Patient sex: F
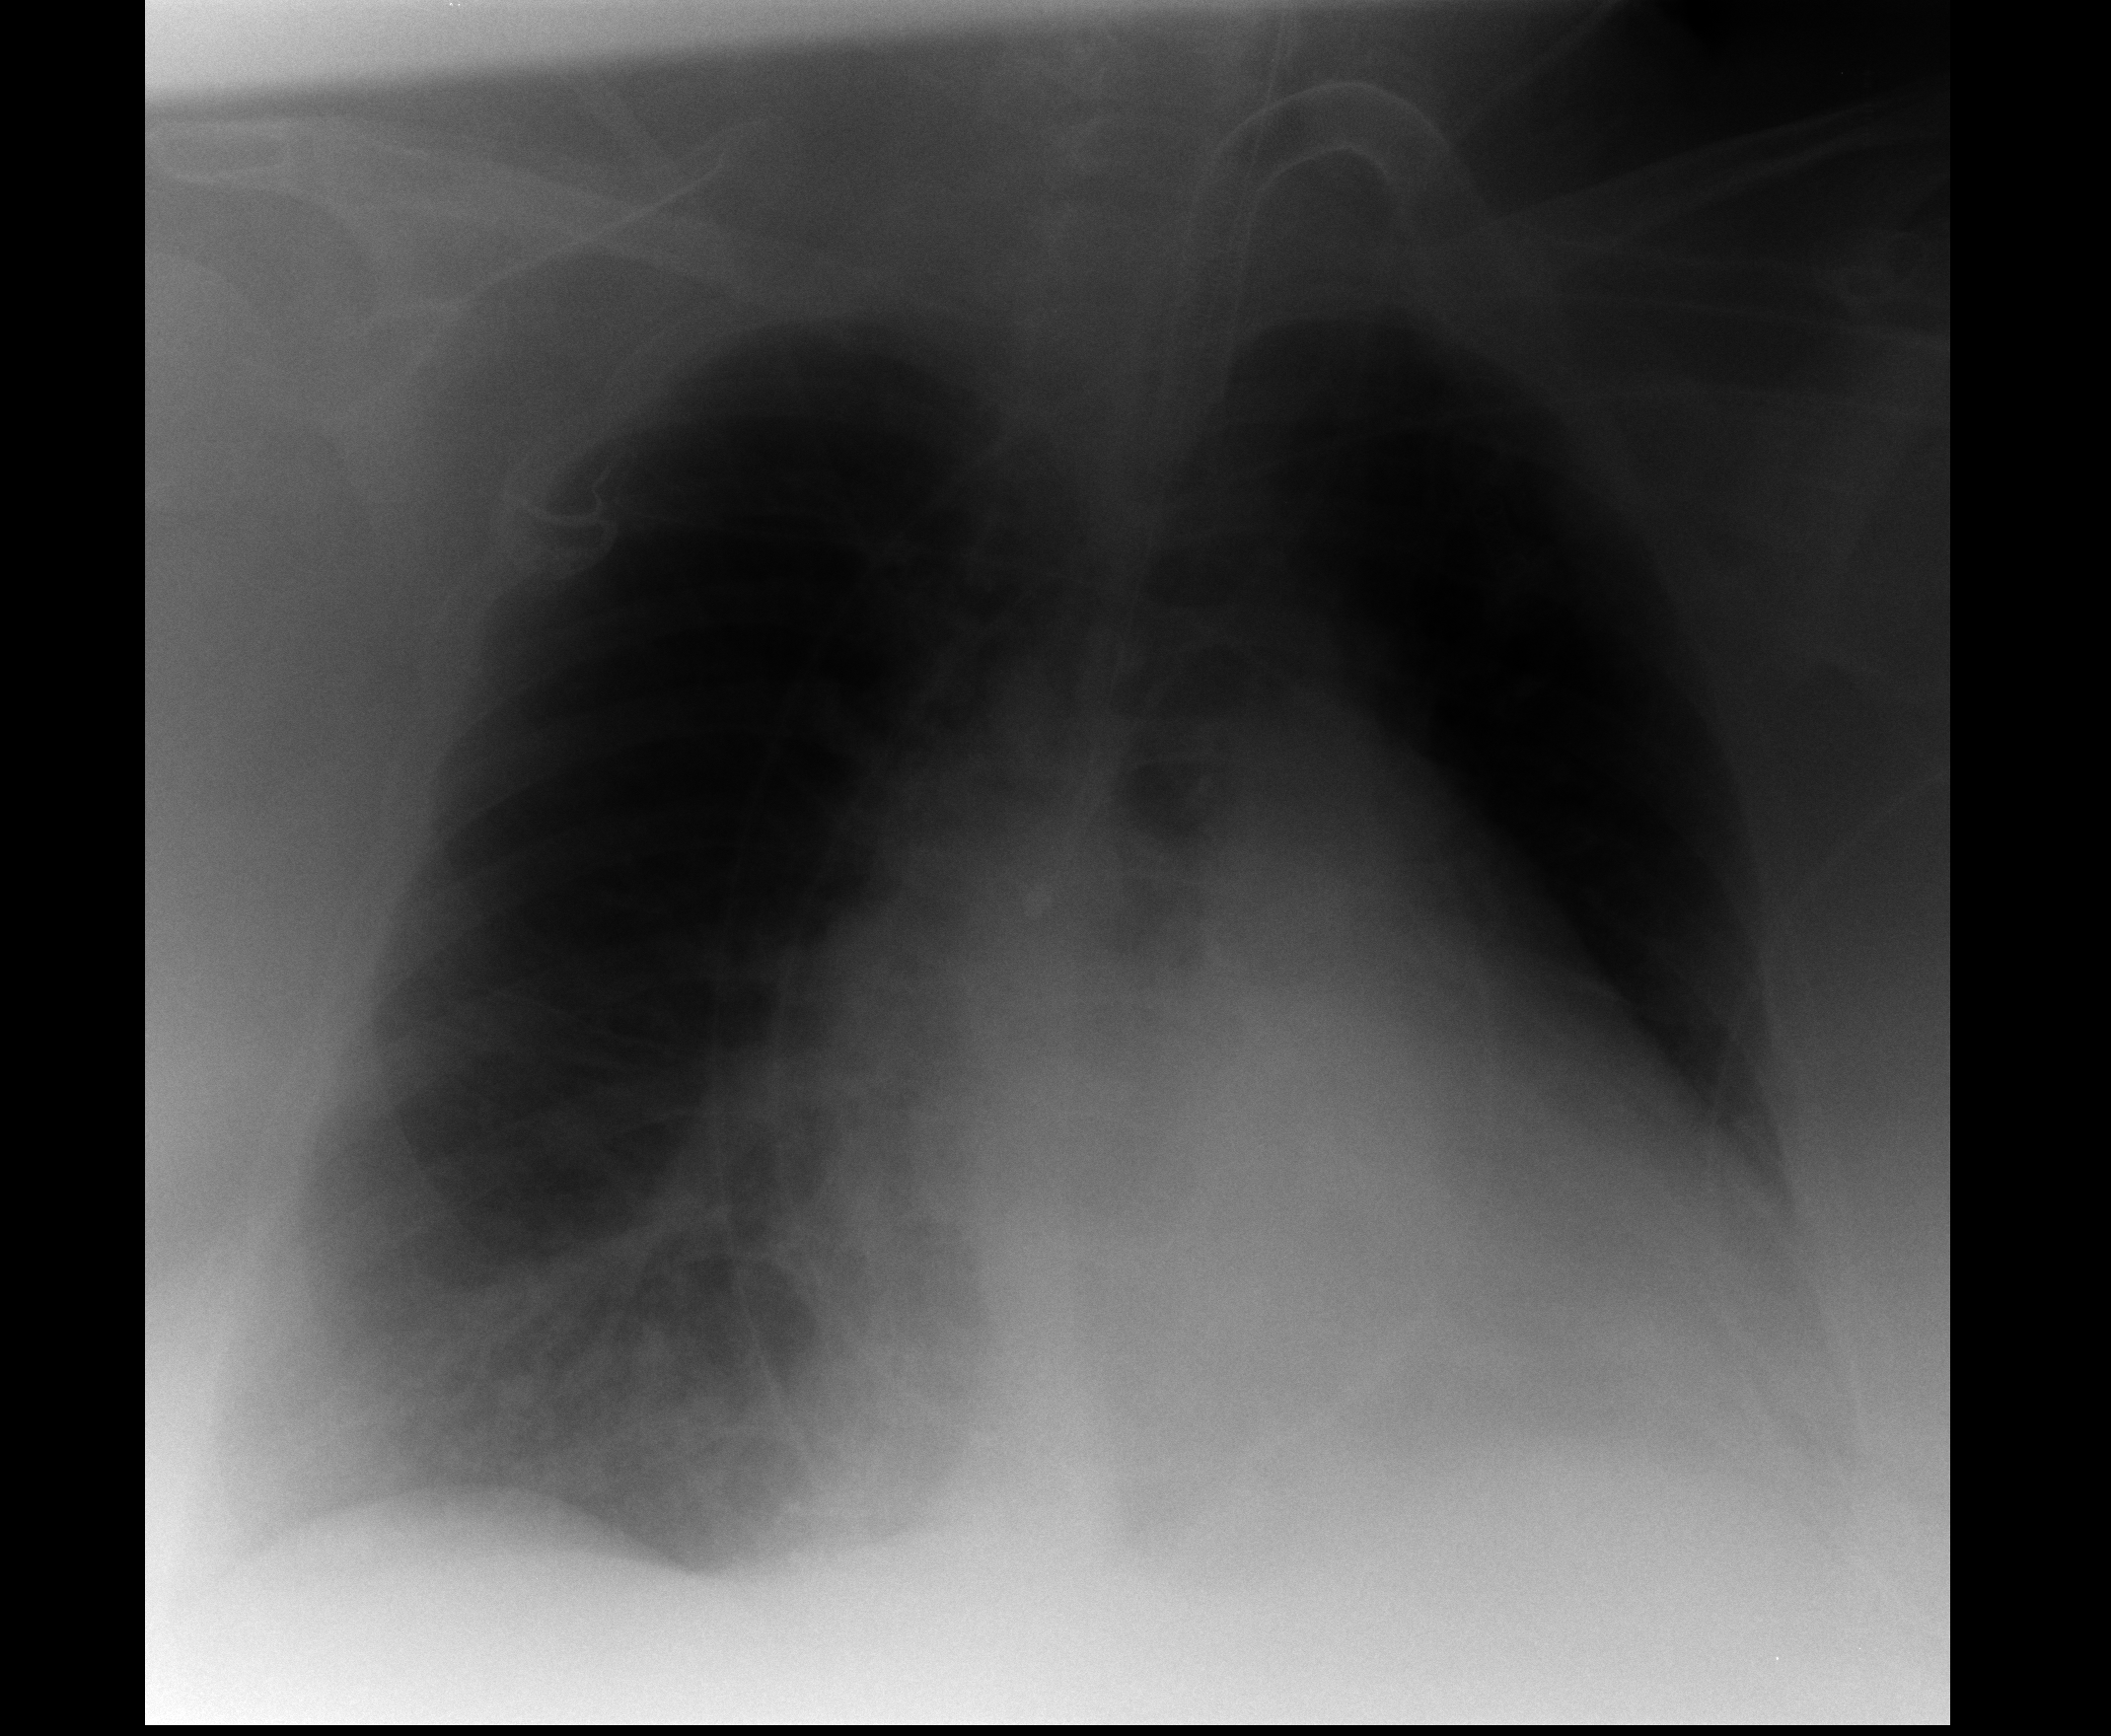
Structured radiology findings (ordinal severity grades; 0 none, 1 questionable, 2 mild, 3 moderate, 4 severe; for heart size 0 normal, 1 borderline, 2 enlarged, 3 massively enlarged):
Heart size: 2
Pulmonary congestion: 0
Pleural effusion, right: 0
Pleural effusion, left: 2
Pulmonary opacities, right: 0
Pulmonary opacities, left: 0
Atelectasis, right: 0
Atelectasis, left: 0